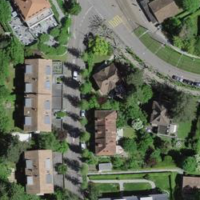
EUNIS habitat code: 55
Species observed at this site:
Rumex sanguineus
Geranium sanguineum
Cyanistes caeruleus